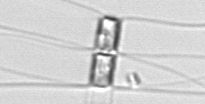
Label: Chaetoceros_similis